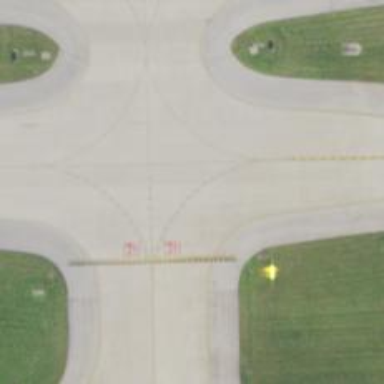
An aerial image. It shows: View of taxiway at the airport.